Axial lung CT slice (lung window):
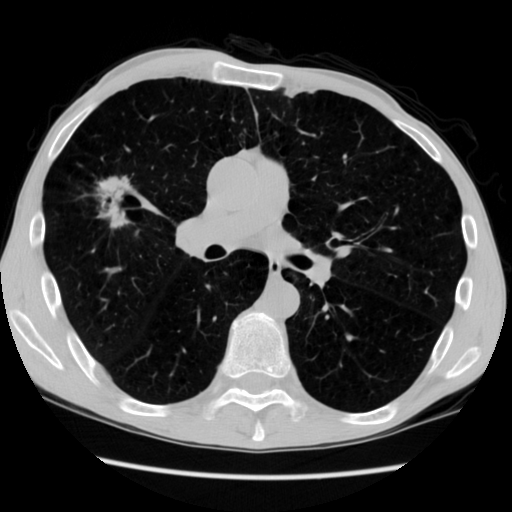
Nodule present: yes
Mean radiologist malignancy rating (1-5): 5